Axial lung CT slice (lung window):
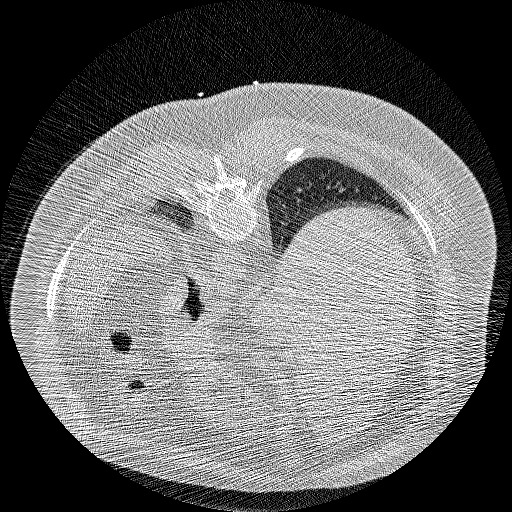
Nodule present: no